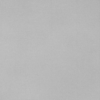
Label: dusty